Question: I'm writing an PyOpenGL-based UI for manually aligning images. I display my two images as textured quads, the moving image on top of the static reference. The moving image is shown in red with varying alpha, i.e. 'glColor4f(1.,0.,0.,overlay_opacity)', and the static image is shown in cyan with constant opacity equal to one, i.e. 'glColor4f(0.,1.,1.,1.)'. The user can then vary 'overlay_opacity' by mouse scrolling in order to fade between the moving and reference images.
At the moment I am using 'glBlendFunc(GL_SRC_ALPHA,GL_ONE_MINUS_SRC_ALPHA)'. Whilst this does allow me to fade smoothly between the cyan and red images, it also means that when 'overlay_opacity' is equal to 0.5 I get only half the maximum intensity of the red and cyan images, so the result looks dim and muddy. If I use 'glBlendFunc(GL_SRC_ALPHA,GL_ONE)' I always get the max intensity for my cyan image, so I can't fade it out. What I really want is some sort of nonlinear blending that looks like the third graph below:

I guess I could perhaps do this in a fragment shader, but it seems like there ought to be a much simpler way to achieve the same result using just 'glBlendFunc()'. I've also tried 'GL_SRC_ALPHA_SATURATE', which doesn't seem to work in my implementation.
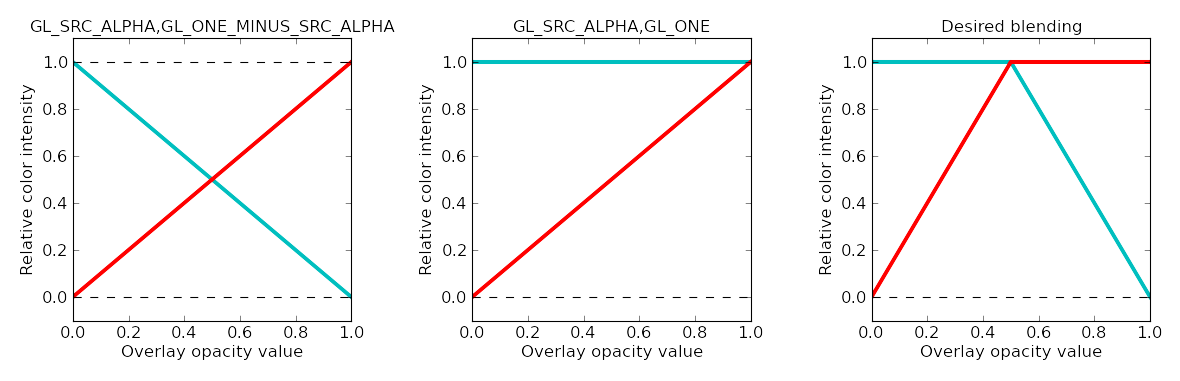
Answer: Quick answer: no, this isn't possible using just OpenGL calls. 'GL_SRC_ALPHA_SATURATE' shouldn't do what you want either, its RGB factor would be 'min(Asrc, (1-Adest))', in your case that would probably always end up being equal to 'Asrc', as I assume your destination alpha is always 0.
Long Answer: Your best and only option is to write said fragment shader. In order to achieve what you want you'll have to use some trickery. I recommend pre-multiplying your overlay color with an alpha factor and output another alpha value to blend the destination color. An equation similar to this should suffice:
'''
// Note I cap off the alpha values in both cases to achieve the desired non-linear ramp
float alpha = overlay_opacity * 2.0f;
out = vec4(color.rgb * min(1.0f, alpha), min(1.0f, 2.0f - alpha));
'''
Then use the following blend functions to make sure the destination color blends as well:
'''
glBlendFunc(GL_ONE, GL_SRC_ALPHA);
'''
One further optimization, you notice I multiply the overlay opacity by two to cap it off for both alpha values. Instead of that you can pre multiply it by two before passing it to the shader, this will shave off some multiplications for each pixel.
Hopefully this will solve your problem, good luck!